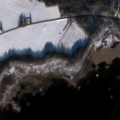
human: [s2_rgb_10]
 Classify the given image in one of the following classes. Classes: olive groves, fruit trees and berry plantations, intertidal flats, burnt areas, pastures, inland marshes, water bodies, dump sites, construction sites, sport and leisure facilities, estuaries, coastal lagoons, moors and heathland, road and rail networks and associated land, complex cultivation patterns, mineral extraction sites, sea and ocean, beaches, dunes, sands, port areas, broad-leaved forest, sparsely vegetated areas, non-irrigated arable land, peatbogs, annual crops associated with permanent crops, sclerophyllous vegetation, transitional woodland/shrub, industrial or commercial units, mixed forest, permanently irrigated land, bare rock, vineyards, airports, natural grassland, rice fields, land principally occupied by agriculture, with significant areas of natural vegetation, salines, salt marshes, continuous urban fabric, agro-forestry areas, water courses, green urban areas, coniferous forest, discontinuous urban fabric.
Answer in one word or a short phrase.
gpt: non-irrigated arable land, mixed forest, inland marshes, water bodies